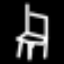
Label: chair